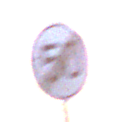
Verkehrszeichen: EndeGeschwindigkeit50
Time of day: SunriseSunset
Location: Outdoor (Urban)
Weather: Clear
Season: NotSpecified
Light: Natural